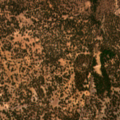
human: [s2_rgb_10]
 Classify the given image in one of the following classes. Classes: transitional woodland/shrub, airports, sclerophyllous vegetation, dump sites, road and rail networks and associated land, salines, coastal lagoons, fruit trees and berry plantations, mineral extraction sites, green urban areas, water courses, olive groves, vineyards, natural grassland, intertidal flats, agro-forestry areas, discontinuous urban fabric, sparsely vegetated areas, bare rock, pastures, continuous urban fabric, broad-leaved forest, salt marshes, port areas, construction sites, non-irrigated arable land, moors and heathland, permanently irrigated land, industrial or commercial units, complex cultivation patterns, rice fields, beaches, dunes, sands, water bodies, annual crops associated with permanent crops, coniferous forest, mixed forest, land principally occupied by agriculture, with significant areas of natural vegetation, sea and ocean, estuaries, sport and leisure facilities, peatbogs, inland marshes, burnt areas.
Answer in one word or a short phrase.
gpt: agro-forestry areas, broad-leaved forest, coniferous forest